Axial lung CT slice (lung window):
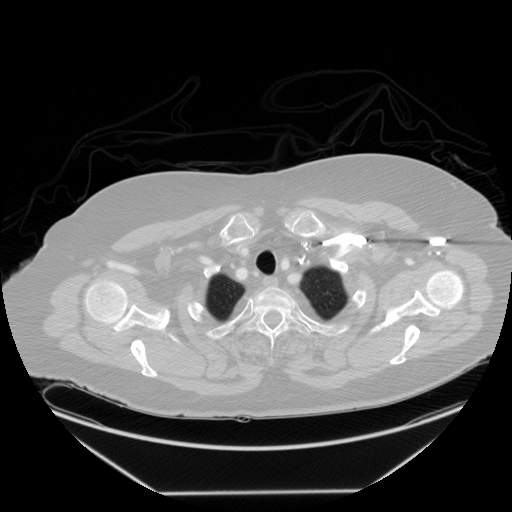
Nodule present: no